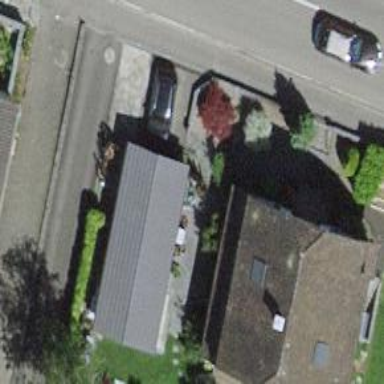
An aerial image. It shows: Residential building.